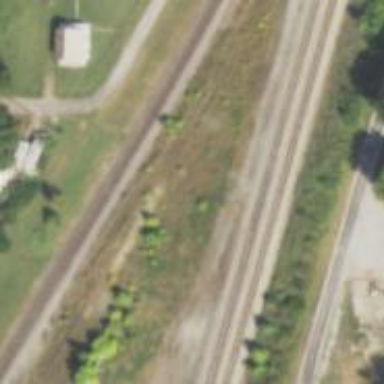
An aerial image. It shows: Abandoned railway yard is depicted.